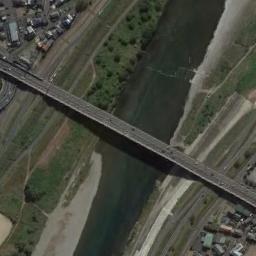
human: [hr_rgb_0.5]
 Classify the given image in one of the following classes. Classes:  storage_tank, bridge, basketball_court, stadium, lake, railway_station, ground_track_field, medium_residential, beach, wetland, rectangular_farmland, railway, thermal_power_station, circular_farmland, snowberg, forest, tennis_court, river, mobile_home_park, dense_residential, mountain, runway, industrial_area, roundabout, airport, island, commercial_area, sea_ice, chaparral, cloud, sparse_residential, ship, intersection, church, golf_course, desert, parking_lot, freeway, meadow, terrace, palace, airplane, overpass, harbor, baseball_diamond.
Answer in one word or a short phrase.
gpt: bridge